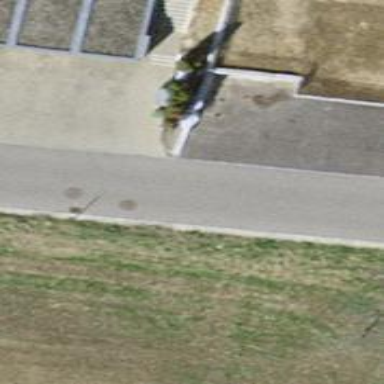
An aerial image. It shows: Road with steps.